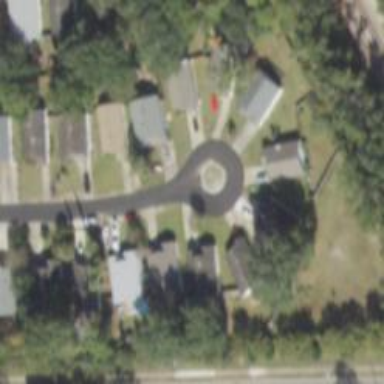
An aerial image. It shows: Turning loop on the road.